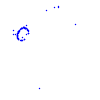
Particle: proton